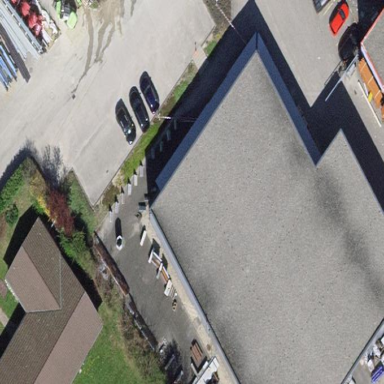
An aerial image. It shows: Retail building.